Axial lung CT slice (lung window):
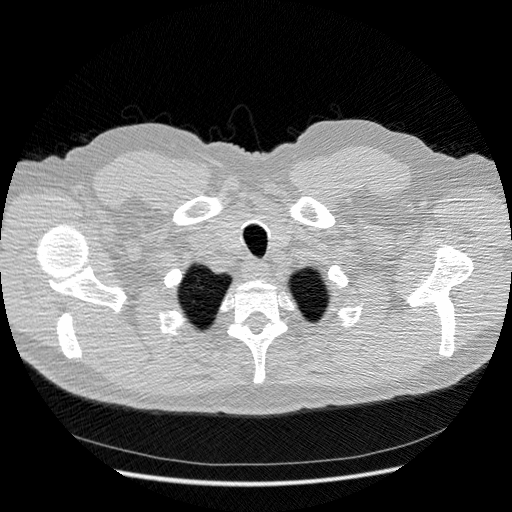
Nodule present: no